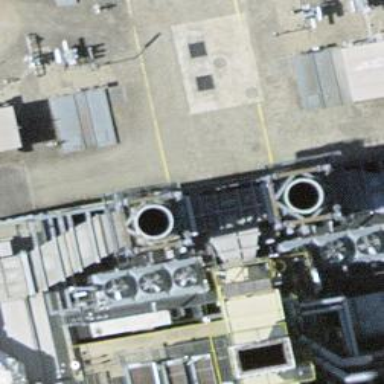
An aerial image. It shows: Chimney that is man-made.